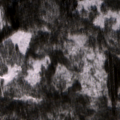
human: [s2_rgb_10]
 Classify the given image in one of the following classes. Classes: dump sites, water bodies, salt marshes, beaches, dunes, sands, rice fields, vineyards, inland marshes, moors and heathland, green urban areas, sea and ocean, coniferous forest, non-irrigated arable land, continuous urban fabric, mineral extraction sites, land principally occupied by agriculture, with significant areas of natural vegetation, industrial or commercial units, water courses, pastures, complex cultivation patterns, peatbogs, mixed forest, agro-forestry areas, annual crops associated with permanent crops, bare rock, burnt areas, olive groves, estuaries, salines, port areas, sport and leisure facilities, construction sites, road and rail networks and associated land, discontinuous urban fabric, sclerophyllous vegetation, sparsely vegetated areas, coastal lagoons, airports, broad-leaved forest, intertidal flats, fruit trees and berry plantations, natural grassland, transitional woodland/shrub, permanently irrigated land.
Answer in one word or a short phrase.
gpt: coniferous forest, mixed forest, transitional woodland/shrub